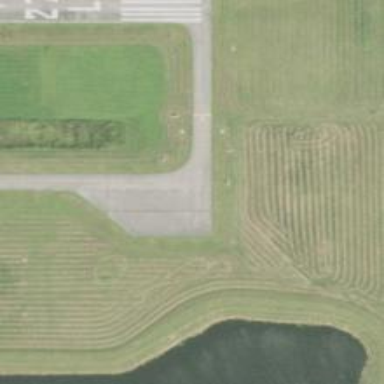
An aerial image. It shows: Image of taxiway at airport.